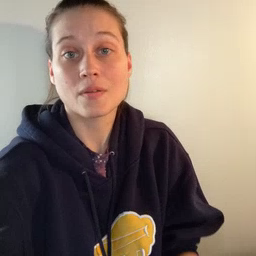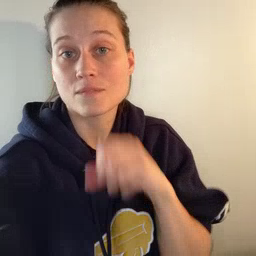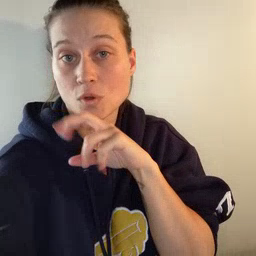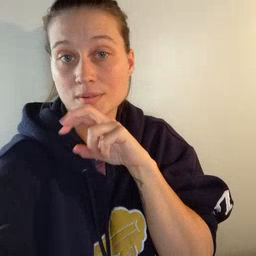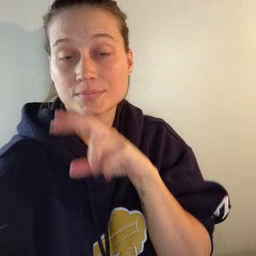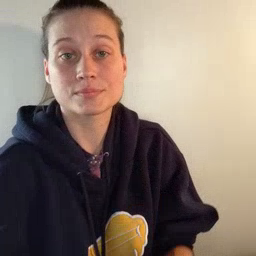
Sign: frog